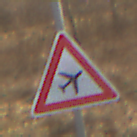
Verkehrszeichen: FlugbetriebLinks
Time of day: SunriseSunset
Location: Outdoor (Nature)
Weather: PartlyCloudy
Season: NotSpecified
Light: Natural